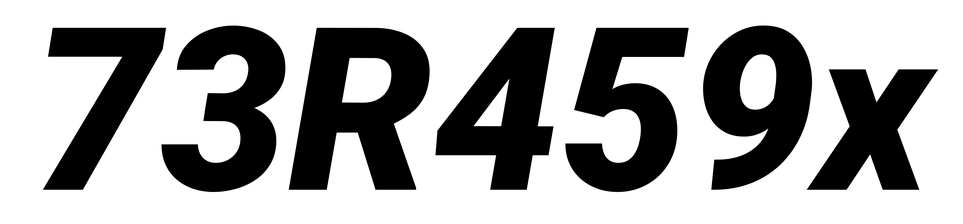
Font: Roboto-Italic_Black_Italic